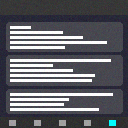
Screen state: on